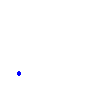
Particle: kaon